Aerial crown-view tile of a tropical tree (Barro Colorado Island, Panama), acquired 20250217:
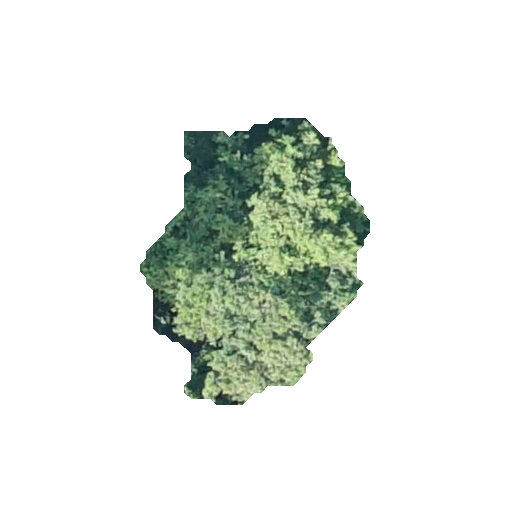
Species: Trichilia tuberculata
GBIF accepted scientific name: Trichilia tuberculata
Crown area: 65.871 m²